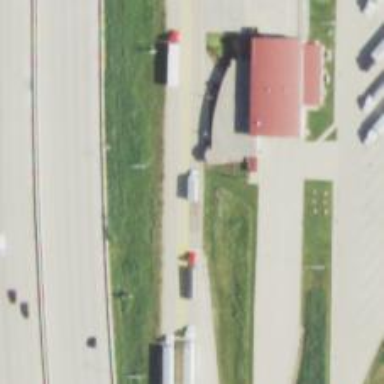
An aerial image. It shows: Weighbridge facility.